Question: I have this XML layout in my App (example of one button):
'''
<ScrollView xmlns:android="http://schemas.android.com/apk/res/android"
xmlns:tools="http://schemas.android.com/tools"
android:id="@+id/scrollViewMain"
android:layout_width="fill_parent"
android:layout_height="fill_parent"
android:background="#ffffff" >
<RelativeLayout
android:layout_width="match_parent"
android:layout_height="wrap_content"
android:background="#fff0e8" >
///some views
<Button
android:id="@+id/btnVysledkySportka"
android:layout_width="wrap_content"
android:layout_height="wrap_content"
android:layout_alignBottom="@+id/chckSprotka"
android:layout_alignRight="@+id/chckSprotka"
android:layout_alignTop="@+id/chckSprotka"
android:layout_margin="3dp"
android:layout_toRightOf="@+id/textView3"
android:background="#ffe118"
android:gravity="center"
android:onClick="vysledkySportka"
android:text="Archiv vysledku"
android:textStyle="bold" />
///some views
</RelativeLayout>
</ScrollView>
'''
But when I start my app at Android 4.3, the text of buttons isn't in center of button. Look at the screenshot (in red rectangle):

Where can be problem?
<URL>
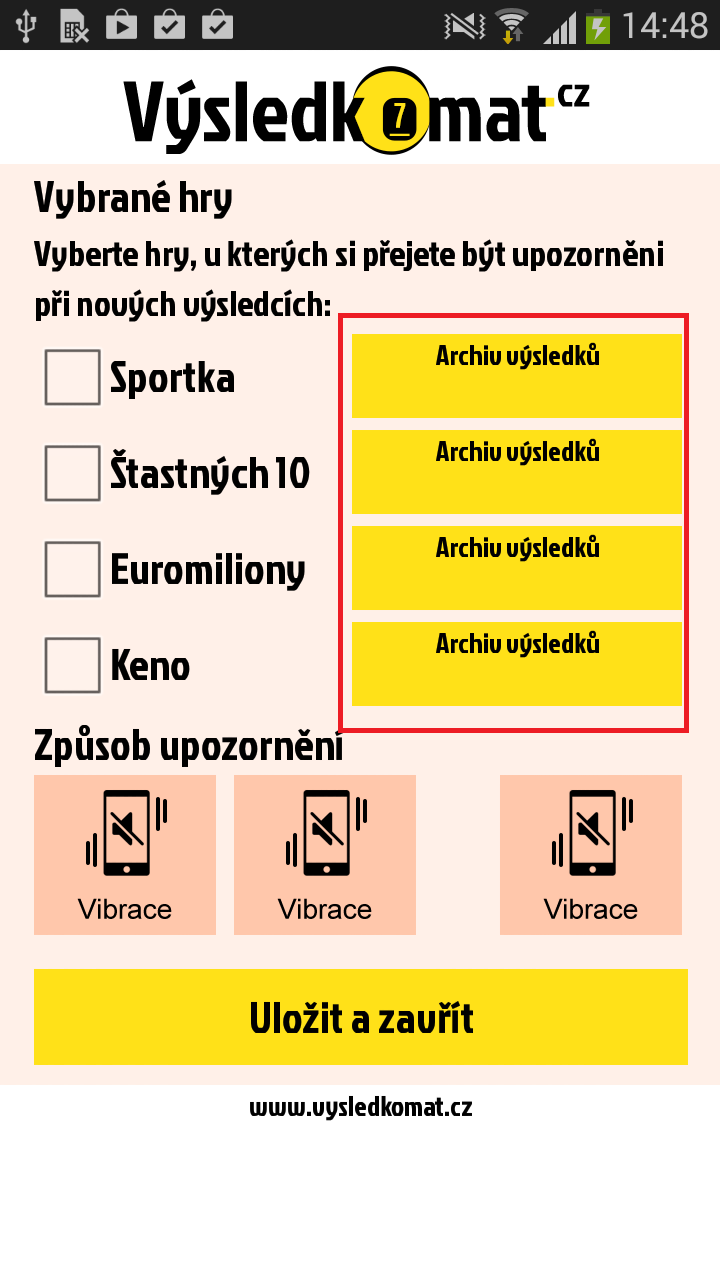
Answer: When you specify:
'''
android:layout_alignBottom="@+id/chckSprotka"
android:layout_alignRight="@+id/chckSprotka"
android:layout_alignTop="@+id/chckSprotka"
'''
It does make the bottom/right/top edge of your button match the bottom edge of the given anchor view ID & accommodates bottom/right/top margin, while doing that, the 'android_gravity' does not take the resultant height/width into consideration.
So the 'gravity' of the 'text' is 'center' according to 'wrap_content' for 'layout_height' and 'layout_width'.
You can verify that by setting values for 'layout_height' and 'layout_width' (Eg. 200dp and 100dp to try with) and you will get the 'text' with gravity 'center' but for that height and width.
To confirm the same, what you can do is use a container 'LinearLayout' for your 'Button' like:
'''
<LinearLayout
android:layout_width="wrap_content"
android:layout_height="wrap_content"
android:layout_alignBottom="@+id/chckStastnych"
android:layout_alignRight="@+id/chckStastnych"
android:layout_alignTop="@+id/chckStastnych"
android:layout_margin="3dp"
android:layout_toRightOf="@+id/textView3"
android:background="#ffe118" >
<Button
android:id="@+id/btnVysledkyStastnych"
android:layout_gravity="center"
android:layout_width="fill_parent"
android:layout_height="fill_parent"
android:background="#ffe118"
android:gravity="center"
android:onClick="vysledkyStastnych"
android:text="Archiv vysledku"
android:textStyle="bold" />
</LinearLayout>
'''
Set the 'gravity' of 'LinearLayout' as 'center' and then 'center' the 'Button' within or as shown above, use 'layout_gravity' for the button to 'center' it in parent 'LinearLayout'.
This will work as a solution when you do that for all 4 buttons, however there might be better options if you restructure your xml and avoid this kind of nesting.